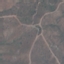
Land use / land cover class: HerbaceousVegetation